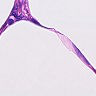
Metastatic tissue present: no